Field crop: maize
Growth stage: 2
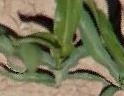
Species: maize